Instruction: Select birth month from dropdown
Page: traveler
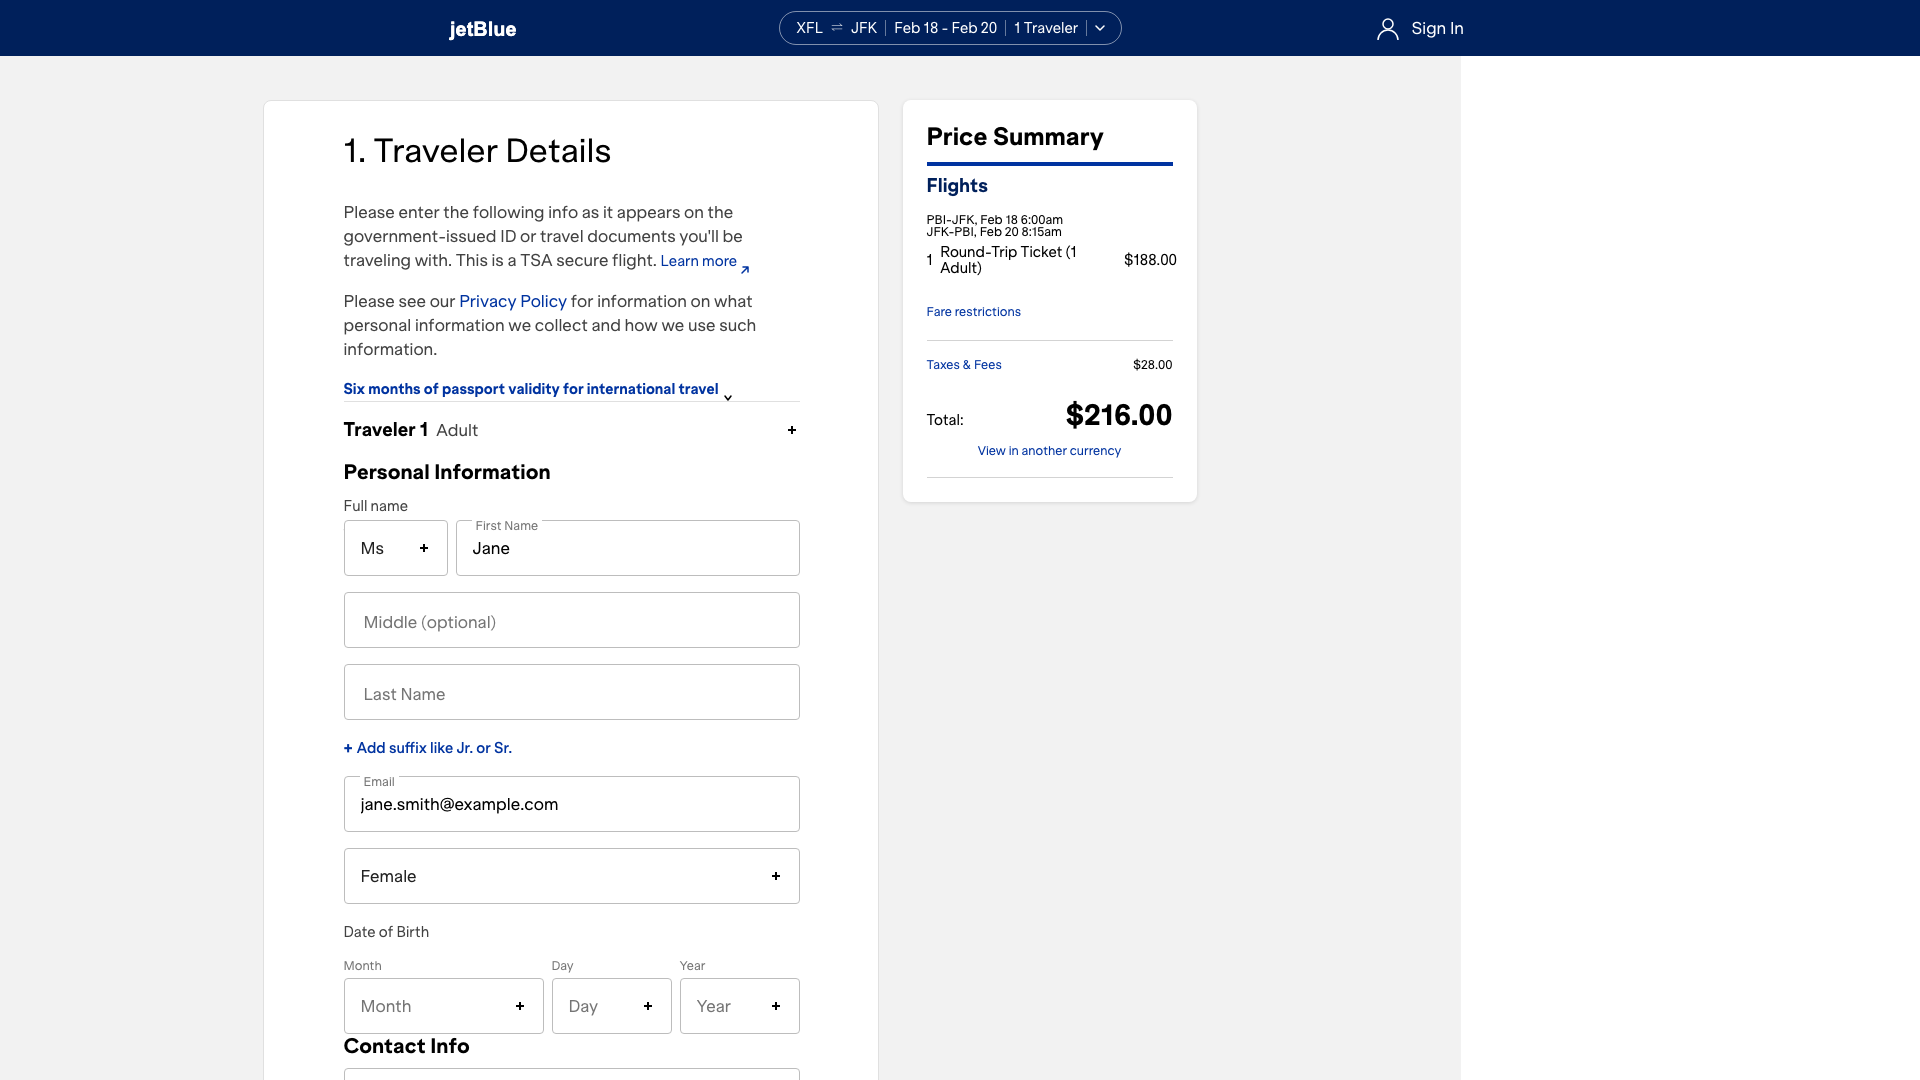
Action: click